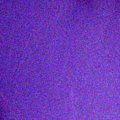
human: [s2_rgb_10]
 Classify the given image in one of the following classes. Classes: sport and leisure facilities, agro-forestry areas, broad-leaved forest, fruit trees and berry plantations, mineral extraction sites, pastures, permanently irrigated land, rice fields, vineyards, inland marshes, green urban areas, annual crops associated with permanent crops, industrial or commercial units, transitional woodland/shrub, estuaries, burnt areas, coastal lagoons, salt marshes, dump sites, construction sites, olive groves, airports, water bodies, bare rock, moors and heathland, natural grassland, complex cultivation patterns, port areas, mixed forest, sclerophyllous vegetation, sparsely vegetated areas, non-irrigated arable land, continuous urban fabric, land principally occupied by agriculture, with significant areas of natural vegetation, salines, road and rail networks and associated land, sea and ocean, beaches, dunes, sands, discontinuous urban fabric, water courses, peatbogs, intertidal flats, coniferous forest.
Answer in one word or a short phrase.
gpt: water bodies